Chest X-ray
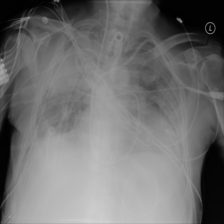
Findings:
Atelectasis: negative
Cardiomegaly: negative
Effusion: negative
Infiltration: negative
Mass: negative
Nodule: negative
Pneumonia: negative
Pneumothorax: negative
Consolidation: negative
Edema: positive
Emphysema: negative
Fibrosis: negative
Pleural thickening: negative
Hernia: negative